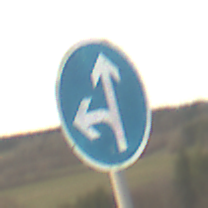
Verkehrszeichen: VorgeschriebeneFahrtrichtungGeradeausOderLinks
Umgebung: Outdoor, Nature
Tageszeit: SunriseSunset
Wetter: PartlyCloudy
Licht: Natural
Jahreszeit: NotSpecified
Kontrast: LowContrast